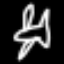
Label: airplane